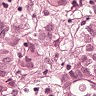
Metastatic tissue present: yes